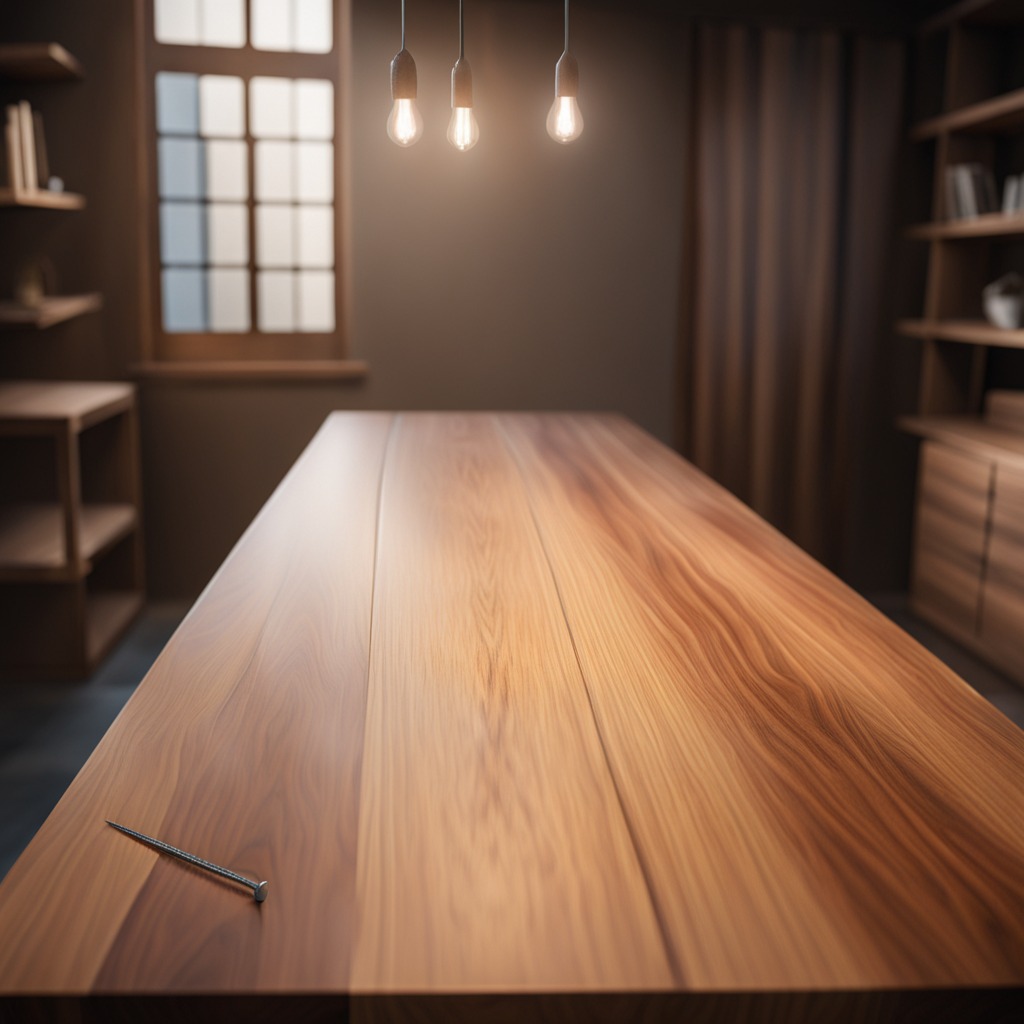
An iron nail is lying on the wooden table in a carpentry studio.